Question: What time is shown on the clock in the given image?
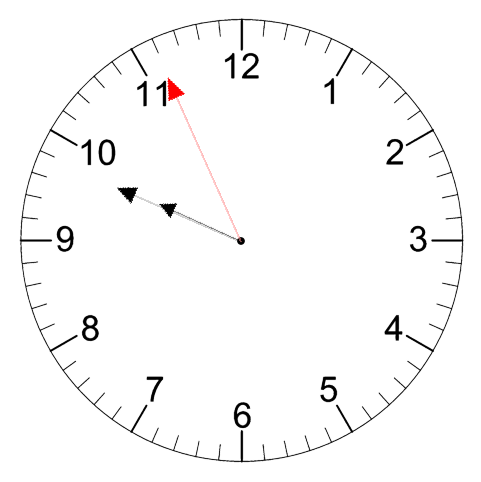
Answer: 09:48:56